Interaction volume radius: 5 \u00c5
Interaction volume height: 20 \u00c5
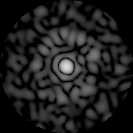
Disorder parameter: 0.8064